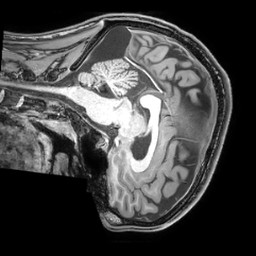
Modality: T1w
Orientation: sagittal
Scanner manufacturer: philips
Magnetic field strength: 3 T
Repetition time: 0.008 s
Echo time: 0.0035 s